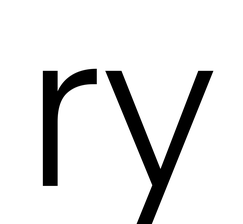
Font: Poppins-Light